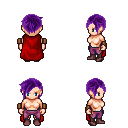
a pixel art fantasy rpg character, female body template, human, light skin, red cape, magenta pants, purple pixie cut hairstyle, leather bracers, maroon shoes, four views (front, back, left, right), 2x2 character sprite sheet, small pixel art, hard edges, no anti-aliasing